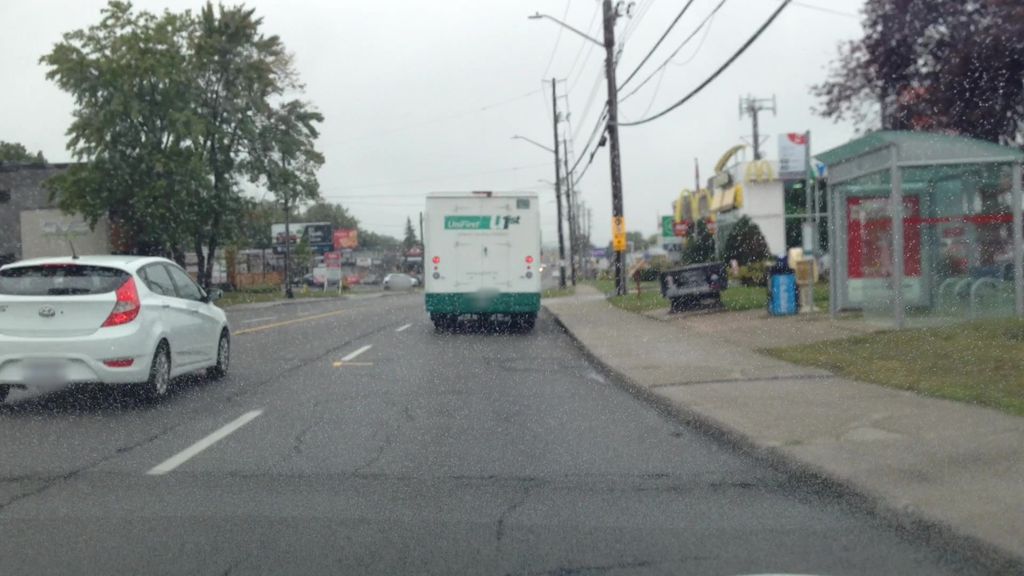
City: ottawa-gatineau